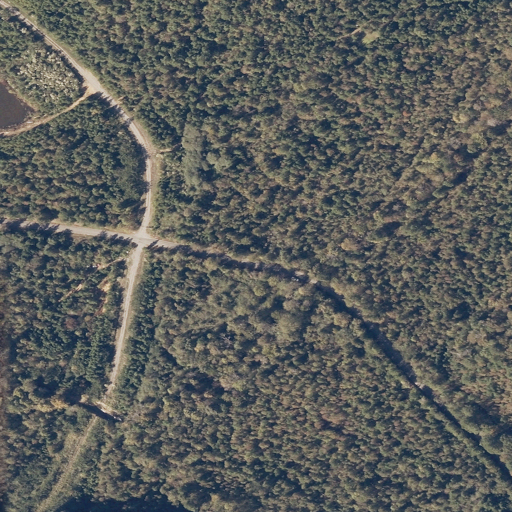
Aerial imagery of valley in Alabama named Andy Branch Hollow containing deciduous forest, evergreen forest, open development, mixed forest, shrub, grassland, and medium intensity development